Question:
I have just one simple question, it is how to create classes for these tables from the database, these classes are going to be used by dapper, any type of implementation works, weather it be your personnel or industry standard, just enough that a scarcely experienced new developer can perform crud operations with it
(it is not a question of experimenting because the start line is i do not know how to do these and there is absolutely no source explaining what i need and i have been scouring through the internet, believe it or not for a month, i am thankful for you concern about me just trying it out and searching, but i must respectfully decline no offense intended, i just want to crud, i hope this will not take much of you time
'''
public class mem (main table to which every table connects)
{
public int Mem_id {get;set;}
public string Mem_name {get;set;}
public string Mem_gndr {get;set;}
public DateTime Mem_dob {get;set;}
//public int adrs_adrs_id {get;set;}
//public int union_union_id {get;set;}
//public int alot_alot_id {get;set;}
}
public class adrs (one to one mandatory relationship with mem table)
{
public int adrs_id {get;set;}
public string adrs_col1 {get;set;}
public string adrs_col2 {get;set;}
}
public class alot (one to one optional relationship with mem table)
{
public int alot_id {get;set;}
public string alot_no {get;set;}
}
public class union (one to many mandatory relationship with mem table)
{
public int union_id {get;set;}
public string union_nm {get;set;}
}
public class ci (one to many optional relationship with mem table)
{
public int ci_id {get;set;}
public string ci_mob {get;set;}
public string ci_eml {get;set;}
//public int mem_Mem_id {get;set;}
}
public class flat (many to many relationship with mem table)
{
public int flat_id {get;set;}
public string flat_type {get;set;}
}
public class mem_has_flat (this is the bridge class between mem and flat)
{ (many to many relationship bridge)
//public int mem_Mem_id {get;set;}
//public int flat_flat_id {get;set;}
}
'''
)
I have written the code, properly formatted it, you must have understood where i am having problem with, it is the connecting properties, the commented out ones are the problem with the double forward slash
THIS TOOK ME LOT OF TIME TO WRITE PLEASE HELP, I KNOW BEGGING REMOVES THE QUESTION, BUT I JUST WANT TO SHOW THAT I HAVE DONE MY RESEARCH, EXPLAINED THAT TO THE BEST OF MY ABBILITIES, LET THIS STAY AS IS DO NOT EDIT IT OUT, HUMBLE REQUEST
i mean no disrespect i am just badly stuck without time
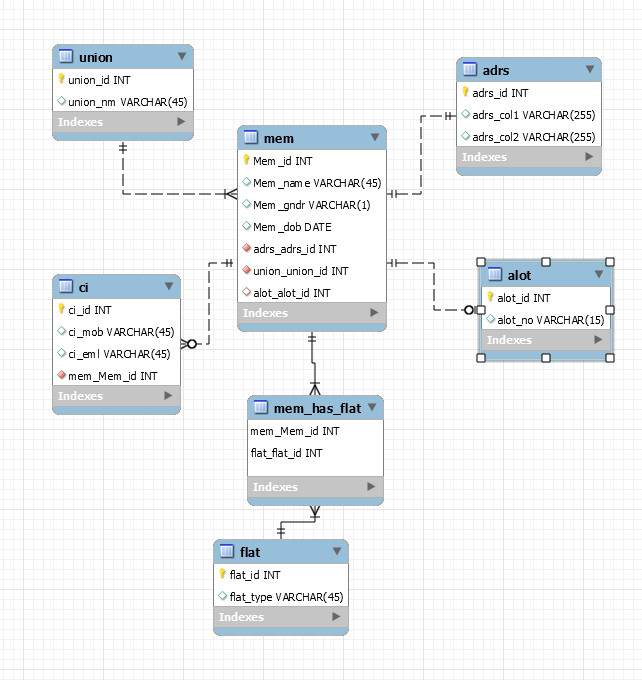
Answer: The easiest way to use Dapper is not to try to map one-to-one with the tables. Instead, build business domain entities that map to your queries. I can't quite understand your schema (is a member or is it something about memory).
Instead, consider a classic order system with three tables: Customer, Order and Order_Item.
'''
Customer
Customer_Id int,
Customer_Name varchar(50)
-- etc
Order
Order_Id int,
Customer_Id int,
Order_Date DateTime,
-- etc
Order_Item
Order_Item_Id int,
Order_Id int,
Item_Name varchar (50),
Item_Description varchar(500),
Item_Sold_Price decimal(12, 2),
Item_Quantity int,
--etc
'''
I left out nullability, index and FK information from that description.
Now consider that you want to show your users a list of the last 10 things they bought, showing the date of purchase
'''
SELECT TOP (10)
o.OrderDate as PurchasedDate,
oi.Item_Name as Item,
oi.Item_Description as Description,
oi.Item_Quantity as Quantity,
oi.Item_Sold_Price as Price
FROM Order_Item oi
INNER JOIN Order o ON o.Order_Id = oi.Order_Id
INNER JOIN Customer c ON c.Customer_Id = o.Customer_Id
WHERE c.Customer_Id = @Customer_Id
'''
With that query I'd prepare a class that looks like
'''
public class CustomerOrderItems {
public DateTime PurchasedDate { get; set; }
public string Item { get; set; }
public string Description { get; set; }
public int Quantity { get; set; }
public decimal Price { get; set; }
}
'''
Note that the member names and types match the column names and types of the result set from the query. Now, assuming you have that query in a string variable named 'query' and a customer ID in a variable named 'customerId', you could get the results with
'''
var results = sqlConn.Query<CustomerOrderItems>(query, new {Customer_Id = customerId});
'''
After that, 'results' would contain an 'IEnumerable<CustomerOrderItems>' containing up to ten results.